Question: How Can I repaint a JPanel that is inside another JPanel? I have tried some answers that I found in the internet but I couldn't make it work...
There is a piece of my code:
My Main Panel:
'''
contentPane = new JPanel() {
protected void paintComponent(java.awt.Graphics g) {
super.paintComponents(g);
try {
g.drawImage(ImageIO.read(JanelaJogo.class
.getResource("/imagens/fundo/fundo4.jpg")), 0, 0,
this);
} catch (IOException e) {
// TODO Auto-generated catch block
e.printStackTrace();
}
}
};
contentPane.setBorder(new EmptyBorder(5, 5, 5, 5));
contentPane.setLayout(new BorderLayout(0, 0));
setContentPane(contentPane);
'''
This is the panel Inside:
'''
bonusPanel = new JPanel() {
@Override
public void paintComponents(Graphics g) {
// TODO Auto-generated method stub
super.paintComponent(g);
}
@Override
public Dimension getPreferredSize()
{
Dimension dim = contentPane.getSize();
int largura = dim.width;
dim = new Dimension(largura, 150);
return new Dimension(dim);
}
};
bonusPanel.setBackground(new Color(0, 0, 0, 0));
contentPane.add(bonusPanel, BorderLayout.SOUTH);
'''
My bonusPanel have 2 labels that are image icons, and I want that image refresh when some user do a combination in the game, the problem is that it isn't refreshing...
I have tried 'repaint()', 'revalidade()', 'validade()' in 'contentPane' and in 'bonusPanel' but none work...
Thank you in advance for the help!
Update: There is an image and I will explain better what I want...

I put in java console, the outputs of the program, so, When there is a match of "bombs", the power (the bomb on the button) should change the image... and im printing to console the current image, as you can see, it changed to image "bonus_bomba_1.png" and "bonus_bomba_2.png", but the problem is refreshing the GUI...
I updated the code that I posted before for my current one...
I just didn't change the drawImage because I didn't figure out what should I do yet and since it's working, I didn't changed it yet...
This is what I'm doing in the "power" for update the image of the label:
'''
private void iconBomb(String s) {
try {
bombPic = ImageIO.read(this.getClass().getResource(s));
powerBomb.setIcon(new ImageIcon(bombPic));
} catch (IOException e) {
// TODO Auto-generated catch block
e.printStackTrace();
}
'''
Thank you in advance for the help!
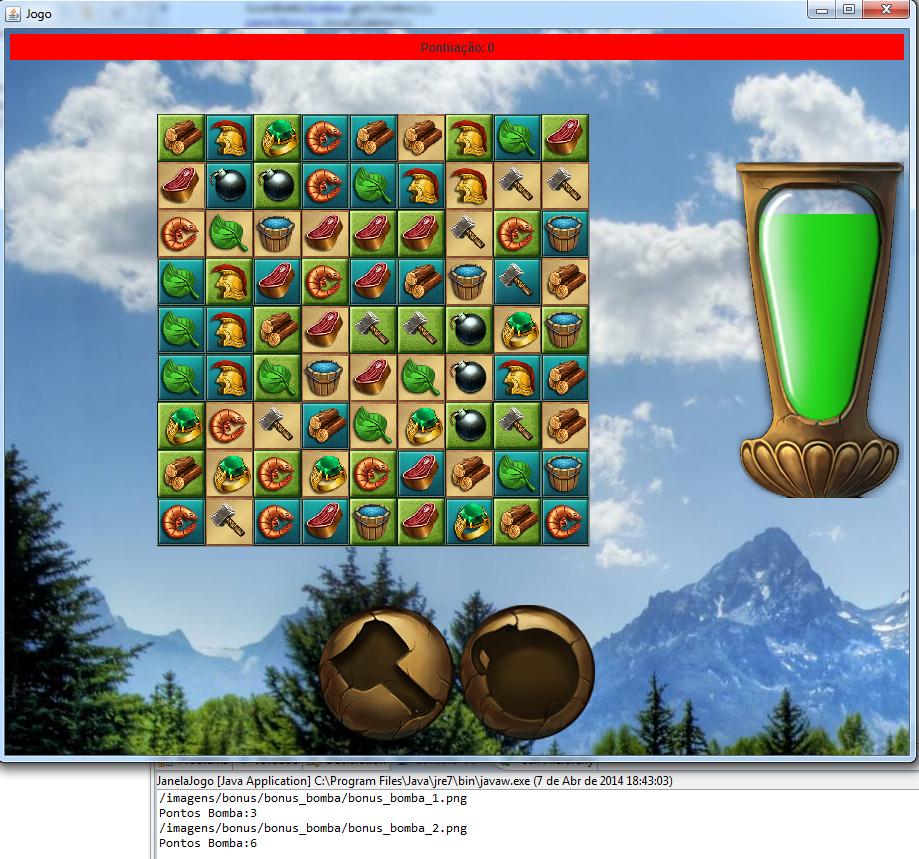
Answer: 1) Don't invoke super.paintChildren(). Swing will do that for you. All you do is invoke super.paintComponent();
2) Don't read a File in the painting method. The painting methods are for painting only.
3) You are adding the bonus panel to the SOUTH of the frame, so the panel is displayed at its preferred size. You need to override the 'getPreferredSize()' method of your panel to return an reasonable size:
'''
@Override
public Dimension getPreferredSize()
{
return new Dimension(...);
}
'''
Read the section from the Swing tutorial on <URL> for more information and working examples.